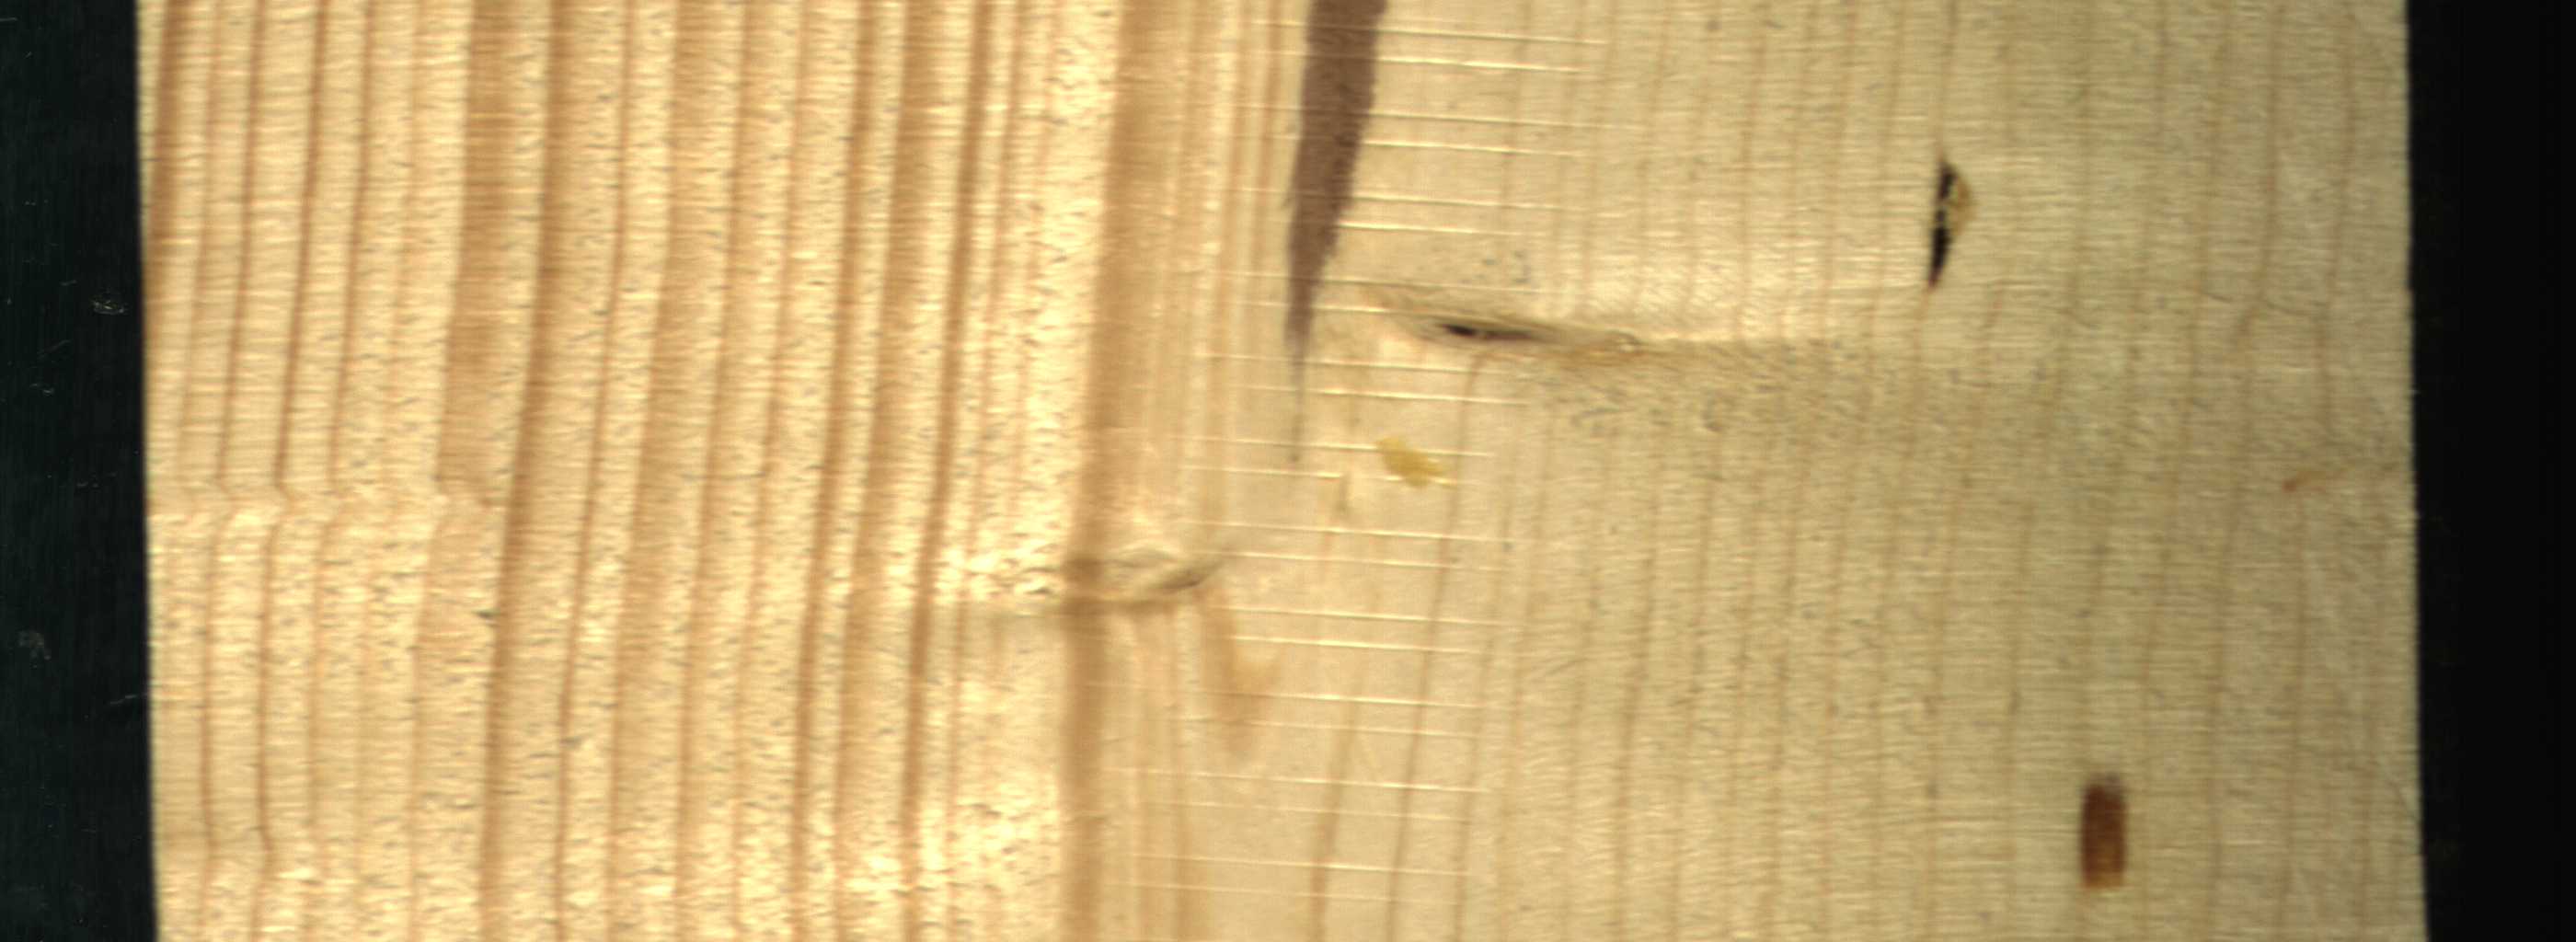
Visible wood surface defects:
Marrow
resin
resin
resin
Live_Knot